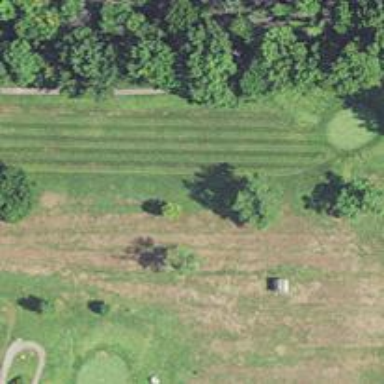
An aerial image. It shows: Golf hole.